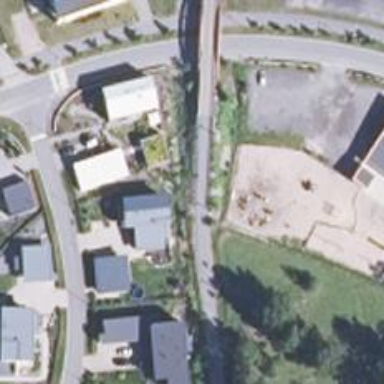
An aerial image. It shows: Charming neighbourhood.